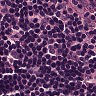
Metastatic tissue present: no